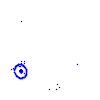
Particle: proton